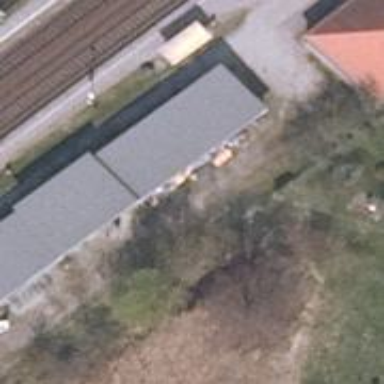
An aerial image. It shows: Shop for bicycle rental services.